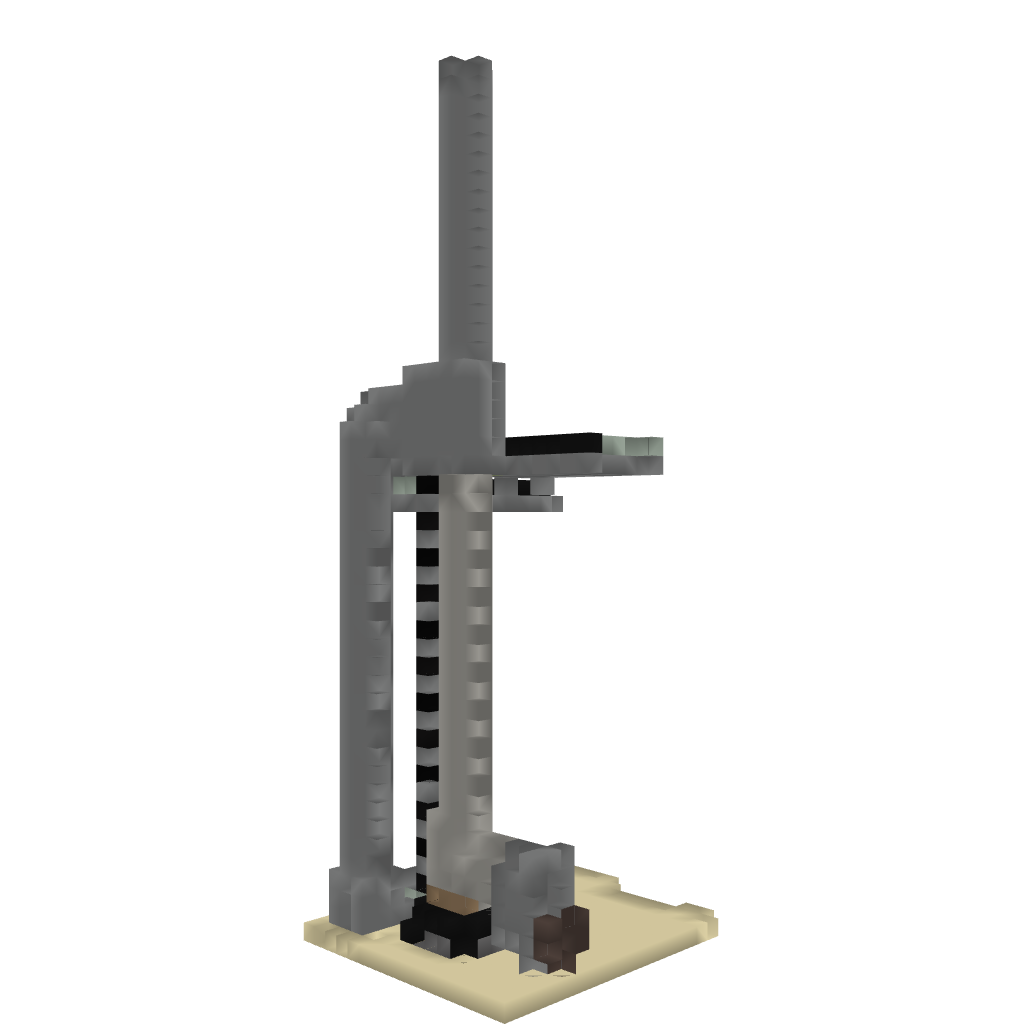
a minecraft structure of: TnT Elevator ^-^